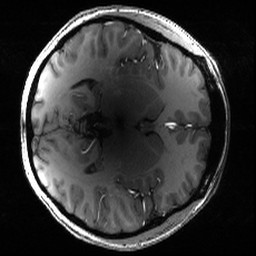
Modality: T1w
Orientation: axial
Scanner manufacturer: siemens
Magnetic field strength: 6.98 T
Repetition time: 3.1 s
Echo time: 0.00345 s